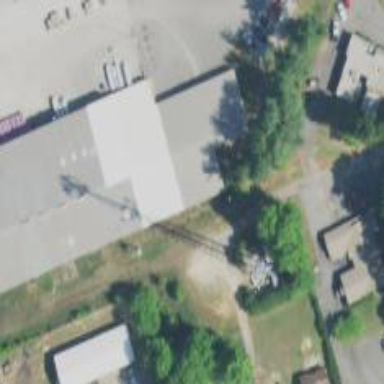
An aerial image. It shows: Mast tower used for communication.